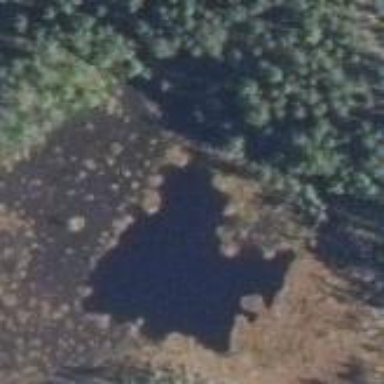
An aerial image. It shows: Lake with natural water.